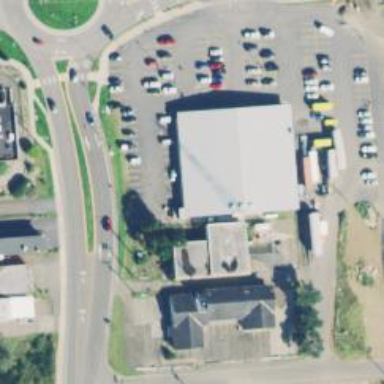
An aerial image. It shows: Supermarket.